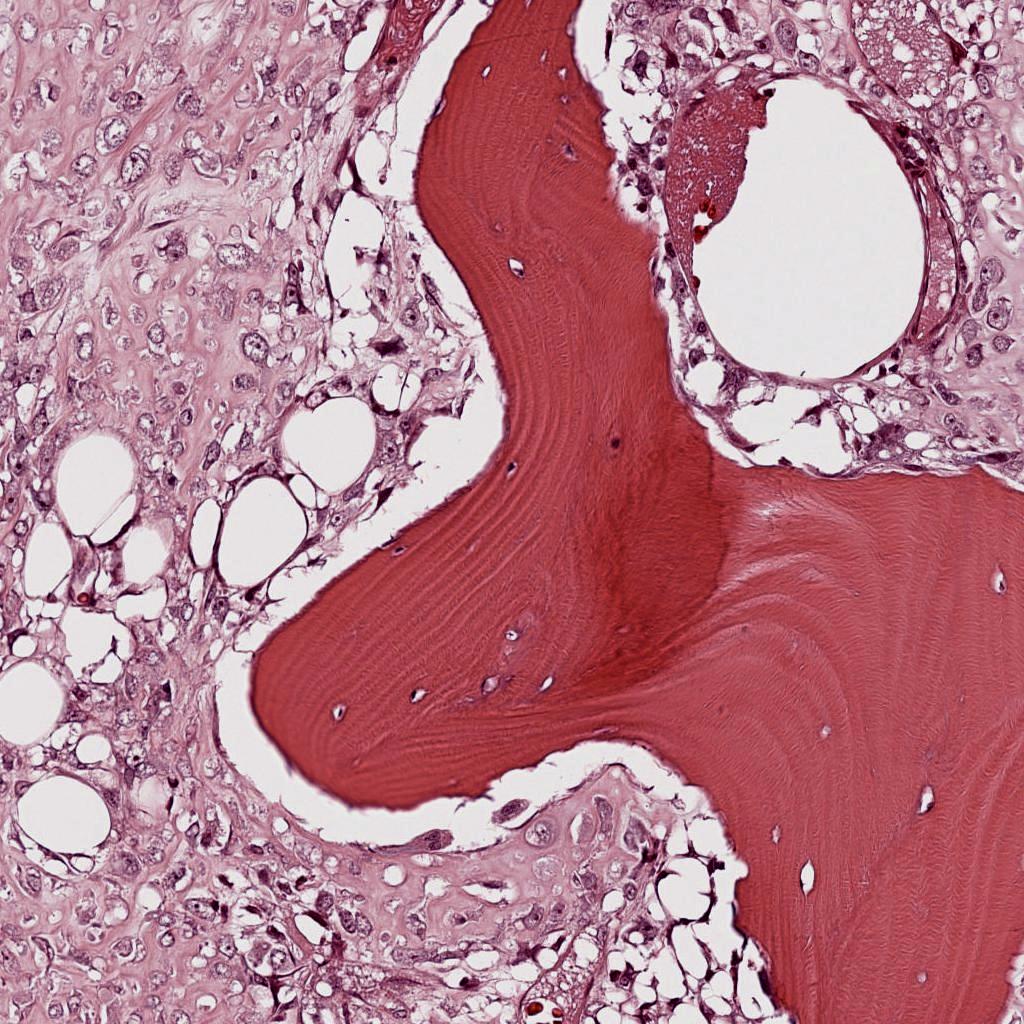
Label: Viable